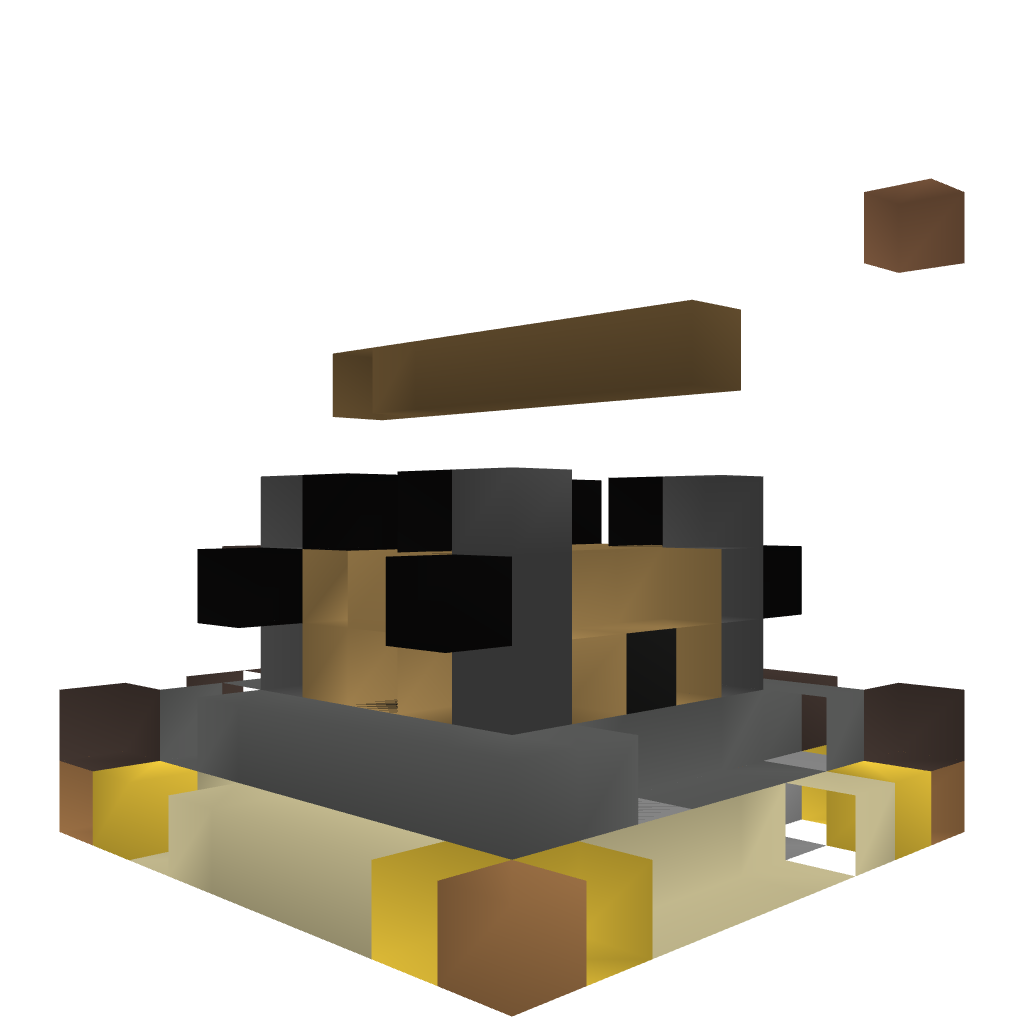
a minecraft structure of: Grief Prevention tutorial House